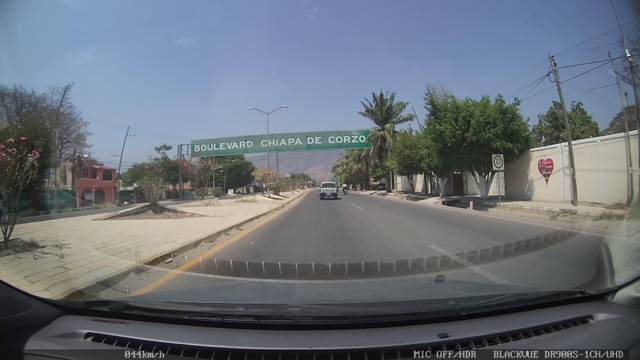
Region: Mexico
Coordinates: 16.721, -93.019